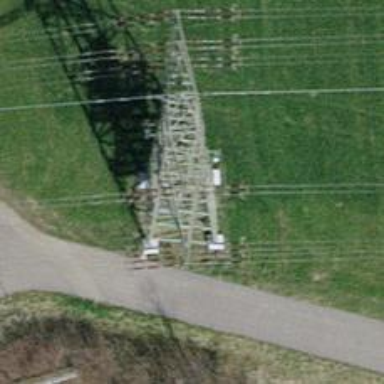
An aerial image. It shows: Power line is depicted.